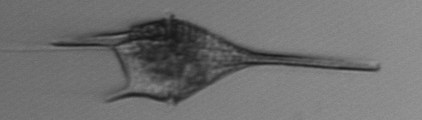
Label: Tripos_lineatus